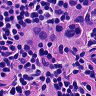
Metastatic tissue present: yes